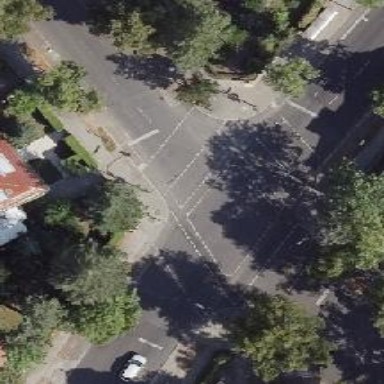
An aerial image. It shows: Road crossing with traffic signals.